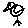
Label: bird